Question: Most modern mobile cameras has a family of techniques called Image Stabilization to reduce shaky effects in photographs due the motion of the camera lens or associated hardware. But still quite a number of mobile cameras produce shaky photographs. Is there a reliable algorithm or method that can be implemented on mobile devices, specifically on Android for finding whether a given input image is shaky or not? I do not expect the algorithm to stabilize the input image, but the algorithm/method should reliably return a definitive boolean whether the image is shaky or not. It doesn't have to be Java, but can also be C/C++ so that one can build it through the native kit and expose the APIs to the top layer. The following illustration describes the expected result. Also, this question deals with single image problems, thus multiple frames based solutions won't work in this case. It is specifically about images, not videos.

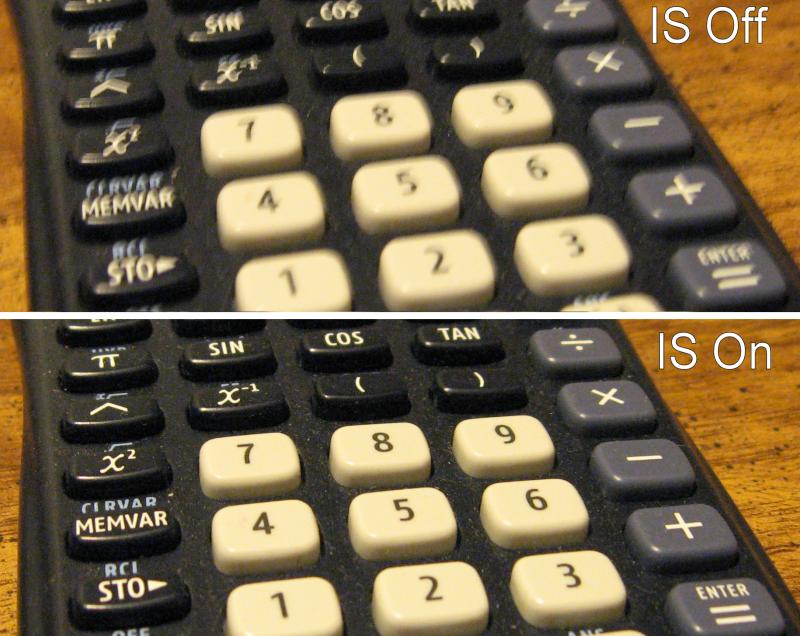
Answer: Wouldn't out of focus images imply that
Edges are blurred, so any gradient based operator will have a low values compared to the luminance in the image
edges are blurred, so any curvature based operator will have low values
for shaky pictures, the pixels will be correlated with other pixels in the direction of the shake (a translation or a rotation)
I took your picture in gimp, applied Sobel for a) and Laplacian for b) (available in openCV), and got images that are a lot darker in the above portion.
Calibrating thresholds for general images would be quite difficult I guess.